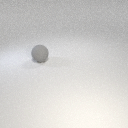
large gray rubber sphere